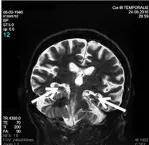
Clinical and radiomorphological characteristics of an aged case of DOORS syndrome. Brain MRI revealed mild generalized supratentorial and infratentorial atrophy, predominantly affecting the temporal lobes, including moderate hippocampal atrophy [white arrows; (C,D).
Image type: radiology (mri)